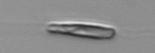
Label: Chrysochromulina